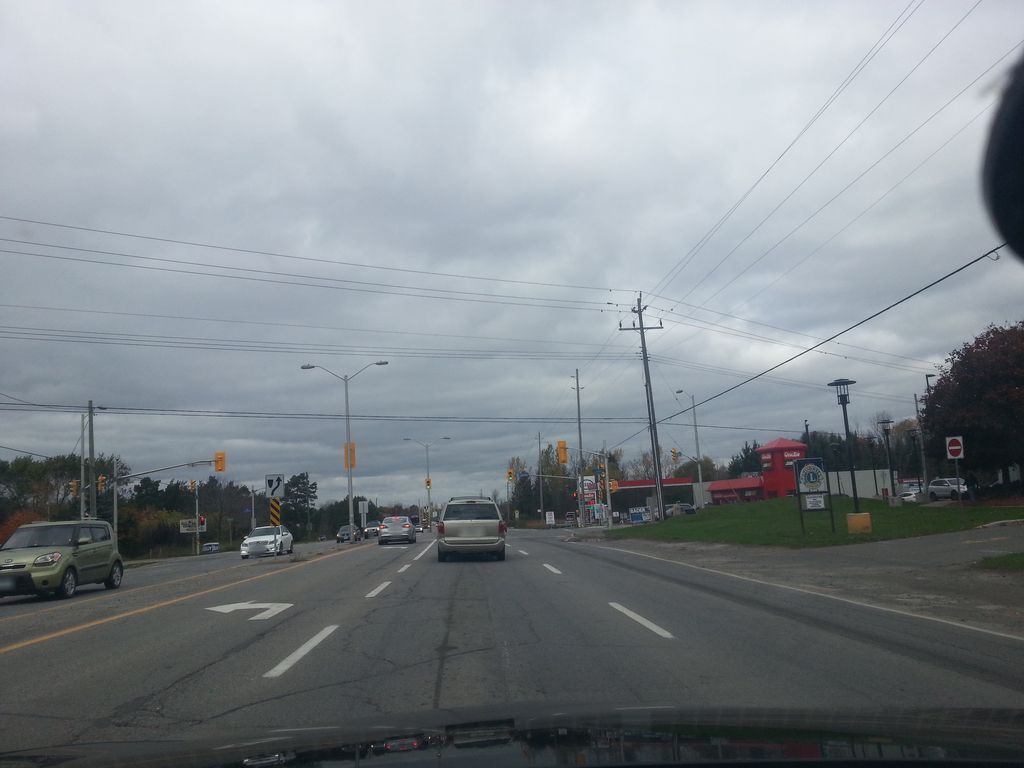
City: ottawa-gatineau